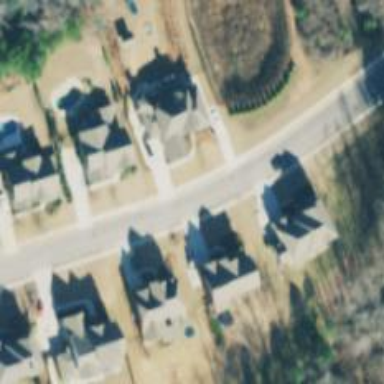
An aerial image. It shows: Driveway.